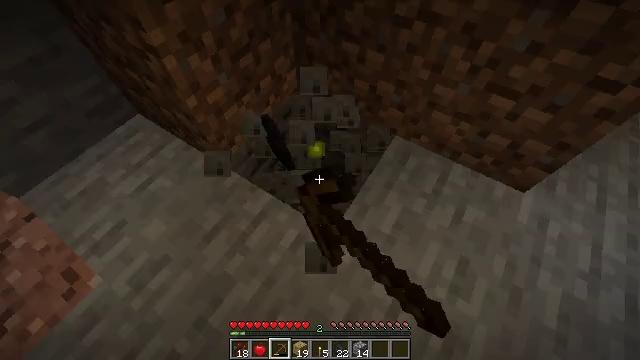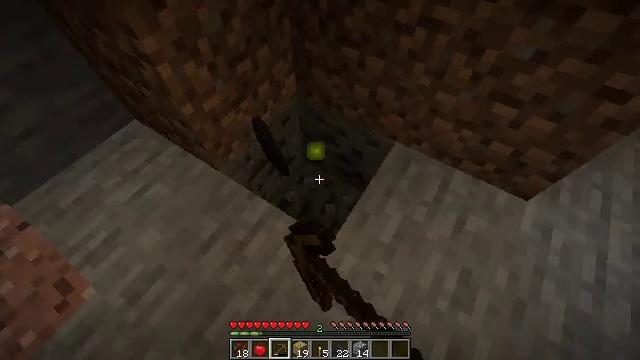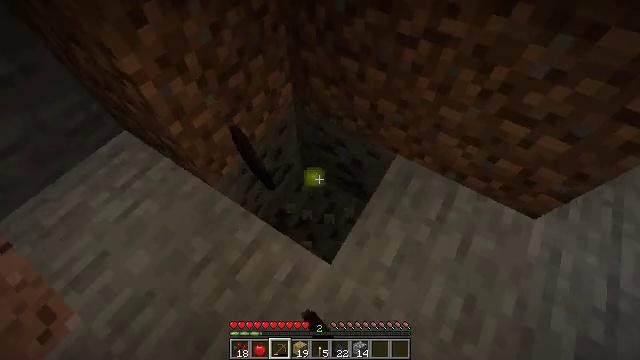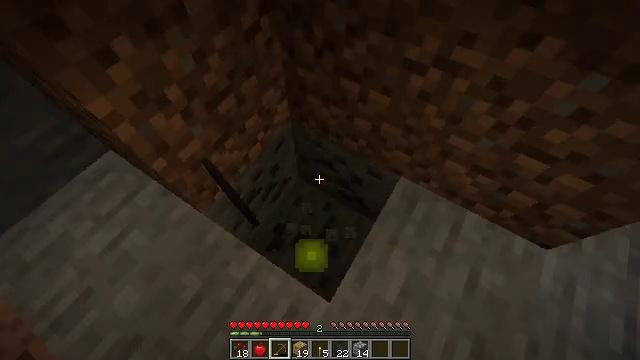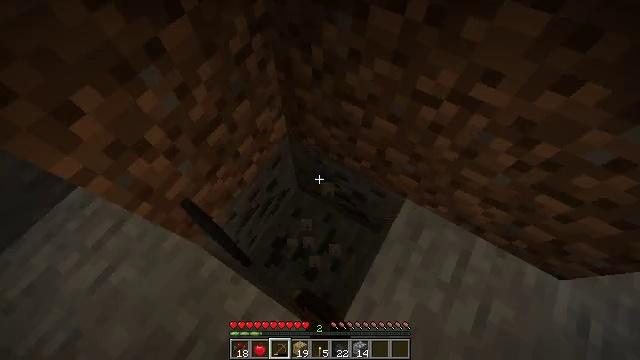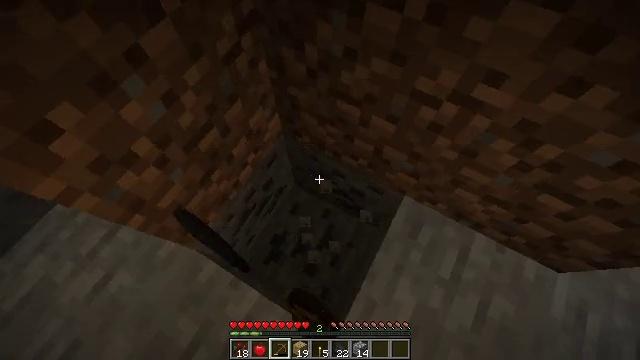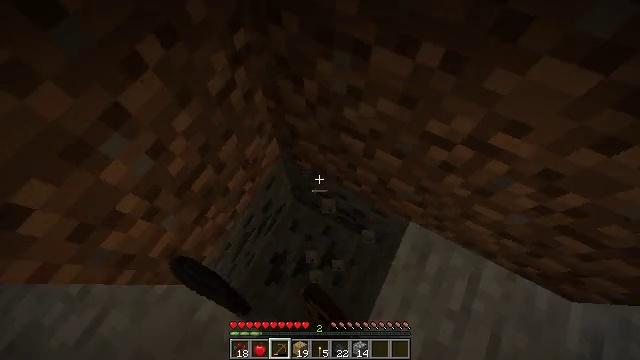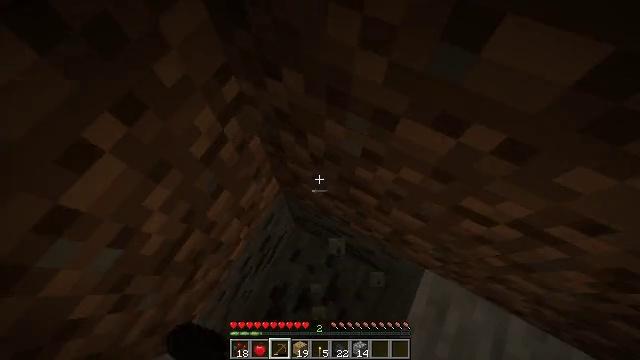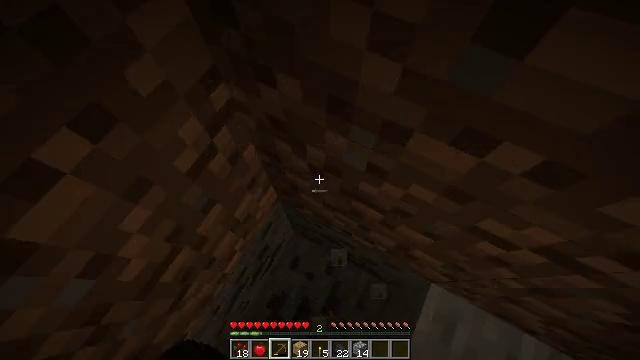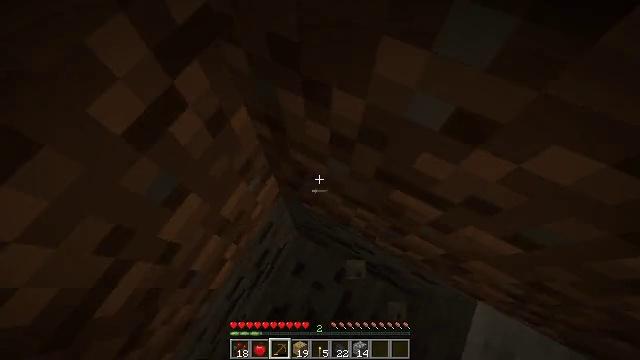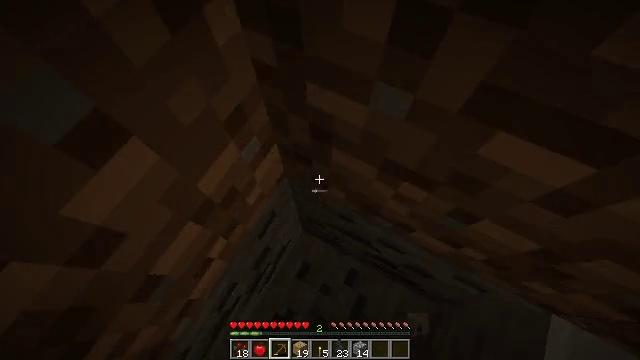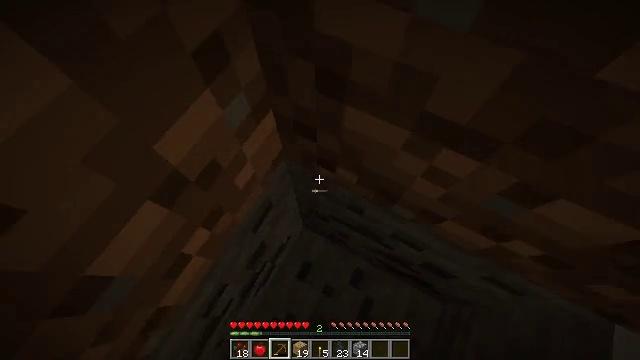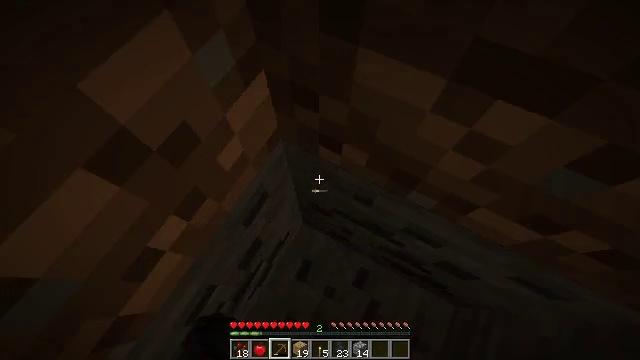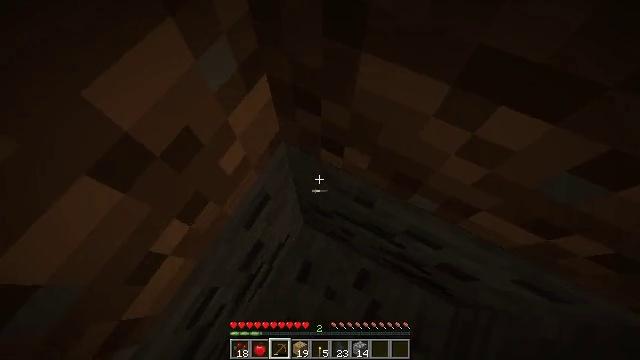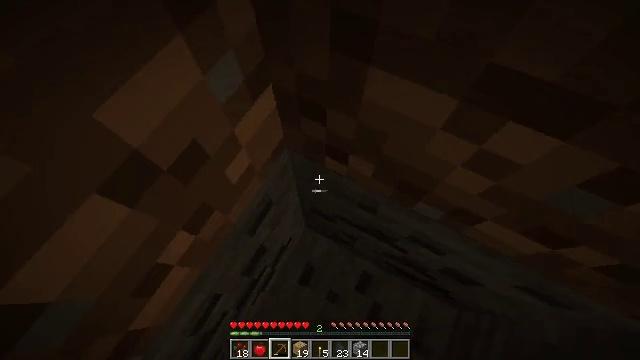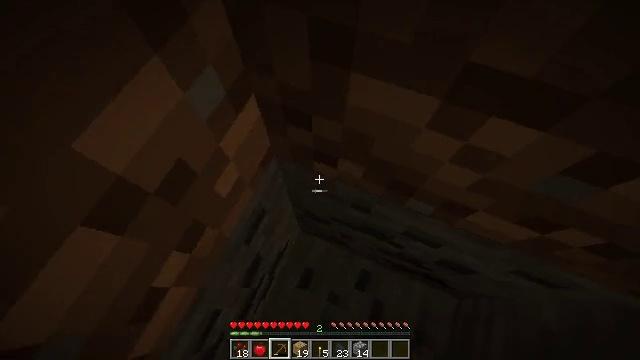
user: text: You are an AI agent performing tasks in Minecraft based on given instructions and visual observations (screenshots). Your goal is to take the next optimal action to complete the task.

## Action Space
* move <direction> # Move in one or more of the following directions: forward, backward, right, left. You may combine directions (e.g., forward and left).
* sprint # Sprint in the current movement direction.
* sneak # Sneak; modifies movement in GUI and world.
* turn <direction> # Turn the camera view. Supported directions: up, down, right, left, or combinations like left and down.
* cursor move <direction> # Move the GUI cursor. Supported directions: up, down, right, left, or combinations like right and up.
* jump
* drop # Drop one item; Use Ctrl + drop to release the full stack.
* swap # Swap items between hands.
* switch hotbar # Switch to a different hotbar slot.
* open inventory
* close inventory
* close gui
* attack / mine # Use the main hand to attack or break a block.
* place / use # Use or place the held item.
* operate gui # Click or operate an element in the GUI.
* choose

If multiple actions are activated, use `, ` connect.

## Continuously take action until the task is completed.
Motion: motion action
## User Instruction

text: Retrieve the torch.
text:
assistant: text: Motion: move forward, attack / mine
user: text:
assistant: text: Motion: move forward, attack / mine
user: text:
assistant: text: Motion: move forward, turn down, attack / mine
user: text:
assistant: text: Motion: move forward, turn down, attack / mine
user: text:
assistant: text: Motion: move forward, turn right and down, attack / mine
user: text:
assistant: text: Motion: move forward, turn right
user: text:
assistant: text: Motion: move forward
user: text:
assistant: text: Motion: move forward
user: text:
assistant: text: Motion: move forward
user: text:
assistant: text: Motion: move forward
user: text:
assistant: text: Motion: move forward
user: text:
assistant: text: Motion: move forward
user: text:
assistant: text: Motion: move forward
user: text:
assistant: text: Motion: move forward
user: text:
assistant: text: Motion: move forward, turn right
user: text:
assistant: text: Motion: move forward, turn right
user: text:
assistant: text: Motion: move forward, turn right
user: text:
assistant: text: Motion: move forward, turn right and up
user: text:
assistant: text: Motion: move forward, turn right and up
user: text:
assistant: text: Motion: move forward, turn right and up
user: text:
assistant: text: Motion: move forward, turn right and up
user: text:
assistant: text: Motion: move forward, turn right and up
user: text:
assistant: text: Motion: move forward, turn right
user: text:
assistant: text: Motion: move forward
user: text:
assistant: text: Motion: move forward
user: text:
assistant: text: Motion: move forward
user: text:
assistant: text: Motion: move forward
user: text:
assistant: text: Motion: move forward
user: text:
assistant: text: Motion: move forward, jump
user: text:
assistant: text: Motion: move forward, jump